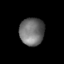
Tissue: skin
Cell type: Epithelial cells
Senescence score: 0.2287
Nuclear area (px): 670
Mean DAPI intensity: 111.187